Question: I am executing a command 'rails new sample_app'. After creating a project 'sample_app', I executed 'bundle show' command but it Could not locate Gemfile.

I Google and found stackoverflow solutions <URL> in which they didn't find 'gemfile' whereas in my case i have. Suggest some solutions.
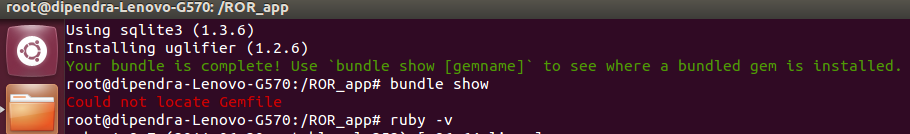
Answer: I think you should be in sample_app directory. For this run on command prompt'cd sample_app'then execute 'bundle install'then 'bundle show'